七年级 · 度量几何学
如图, 在三角形 $A B C$ 中, $\angle A B C=90^{\circ}$, 将三角形 $A B C$ 沿 $A B$ 方向平移 $A D$ 的长度得到三角形 $D E F$, 已知 $E F=8$, $B E=3, C G=3$, 则图中阴影部分的面积是 $($ )

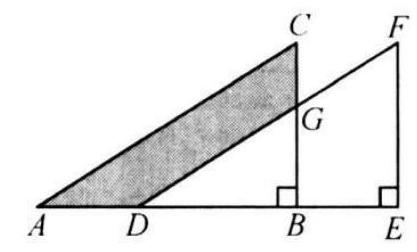
A. 12.5
B. 19.5
C.

32
D. 45.5

答案: B
解析: 【答案】 $B$

解: $\because \triangle A B C$ 沿 $A B$ 方向平移 $A D$ 的长度得到 $\triangle D E F$,

$\therefore B C=E F=8$,

$\therefore B G=B C-C G=8-3=5$,

$\because S_{\text {阴影部分 }}+S_{\triangle D B G}=S_{\triangle D B G}+S_{\text {梯形 } E E F G}$,

$\therefore S_{\text {阴影部分 }}=S_{\text {梯形 } B E F G}=\frac{1}{2} \times(5+8) \times 3=19.5$.